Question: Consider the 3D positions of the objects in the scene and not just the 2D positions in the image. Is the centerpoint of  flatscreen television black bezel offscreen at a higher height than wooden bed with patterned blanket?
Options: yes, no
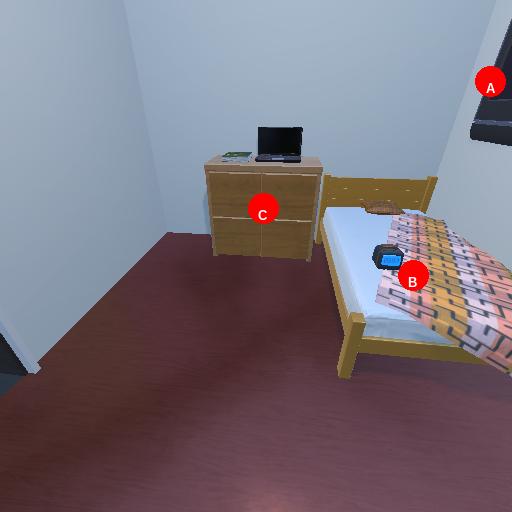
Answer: yes